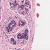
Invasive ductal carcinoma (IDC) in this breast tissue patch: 0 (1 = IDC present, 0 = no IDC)